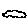
Label: cloud